Question: I am using 'AVCaptureMovieFileOutput' to record some video. I have the preview layer displayed using 'AVLayerVideoGravityResizeAspectFill' which zooms in slightly. The problem I have is that the final video is larger, containing extra image that didn't fit on the screen during preview.
This is the preview and resulting video

Is there a way I can specify a 'CGRect' that I want to cut from the video using 'AVAssetExportSession'?
EDIT ----
When I apply a 'CGAffineTransformScale' to the 'AVAssetTrack' it zooms into the video, and with the 'AVMutableVideoComposition' 'renderSize' set to 'view.bounds' it crops off the ends. Great, there's just 1 problem left. The width of the video does not stretch to the correct width, it just gets filled with black.
EDIT 2 ----
The suggested question/answer is incomplete..
Some of my code:
In my '- (void)captureOutput:(AVCaptureFileOutput *)captureOutput didFinishRecordingToOutputFileAtURL:(NSURL *)outputFileURL fromConnections:(NSArray *)connections error:(NSError *)error' method I have this to crop and resize the video.
'''
- (void)flipAndSave:(NSURL *)videoURL withCompletionBlock:(void(^)(NSURL *returnURL))completionBlock
{
AVURLAsset *firstAsset = [AVURLAsset assetWithURL:videoURL];
// 1 - Create AVMutableComposition object. This object will hold your AVMutableCompositionTrack instances.
AVMutableComposition *mixComposition = [[AVMutableComposition alloc] init];
// 2 - Video track
AVMutableCompositionTrack *firstTrack = [mixComposition addMutableTrackWithMediaType:AVMediaTypeVideo
preferredTrackID:kCMPersistentTrackID_Invalid];
[firstTrack insertTimeRange:CMTimeRangeMake(kCMTimeZero, firstAsset.duration)
ofTrack:[[firstAsset tracksWithMediaType:AVMediaTypeVideo] objectAtIndex:0] atTime:kCMTimeZero error:nil];
// 2.1 - Create AVMutableVideoCompositionInstruction
AVMutableVideoCompositionInstruction *mainInstruction = [AVMutableVideoCompositionInstruction videoCompositionInstruction];
mainInstruction.timeRange = CMTimeRangeMake(CMTimeMakeWithSeconds(0, 600), firstAsset.duration);
// 2.2 - Create an AVMutableVideoCompositionLayerInstruction for the first track
AVMutableVideoCompositionLayerInstruction *firstlayerInstruction = [AVMutableVideoCompositionLayerInstruction videoCompositionLayerInstructionWithAssetTrack:firstTrack];
AVAssetTrack *firstAssetTrack = [[firstAsset tracksWithMediaType:AVMediaTypeVideo] objectAtIndex:0];
UIImageOrientation firstAssetOrientation_ = UIImageOrientationUp;
BOOL isFirstAssetPortrait_ = NO;
CGAffineTransform firstTransform = firstAssetTrack.preferredTransform;
if (firstTransform.a == 0 && firstTransform.b == 1.0 && firstTransform.c == -1.0 && firstTransform.d == 0) {
firstAssetOrientation_ = UIImageOrientationRight;
isFirstAssetPortrait_ = YES;
}
if (firstTransform.a == 0 && firstTransform.b == -1.0 && firstTransform.c == 1.0 && firstTransform.d == 0) {
firstAssetOrientation_ = UIImageOrientationLeft;
isFirstAssetPortrait_ = YES;
}
if (firstTransform.a == 1.0 && firstTransform.b == 0 && firstTransform.c == 0 && firstTransform.d == 1.0) {
firstAssetOrientation_ = UIImageOrientationUp;
}
if (firstTransform.a == -1.0 && firstTransform.b == 0 && firstTransform.c == 0 && firstTransform.d == -1.0) {
firstAssetOrientation_ = UIImageOrientationDown;
}
// [firstlayerInstruction setTransform:firstAssetTrack.preferredTransform atTime:kCMTimeZero];
// [firstlayerInstruction setCropRectangle:self.view.bounds atTime:kCMTimeZero];
CGFloat scale = [self getScaleFromAsset:firstAssetTrack];
firstTransform = CGAffineTransformScale(firstTransform, scale, scale);
[firstlayerInstruction setTransform:firstTransform atTime:kCMTimeZero];
// 2.4 - Add instructions
mainInstruction.layerInstructions = [NSArray arrayWithObjects:firstlayerInstruction,nil];
AVMutableVideoComposition *mainCompositionInst = [AVMutableVideoComposition videoComposition];
mainCompositionInst.instructions = [NSArray arrayWithObject:mainInstruction];
mainCompositionInst.frameDuration = CMTimeMake(1, 30);
// CGSize videoSize = firstAssetTrack.naturalSize;
CGSize videoSize = self.view.bounds.size;
BOOL isPortrait_ = [self isVideoPortrait:firstAsset];
if(isPortrait_) {
videoSize = CGSizeMake(videoSize.height, videoSize.width);
}
NSLog(@"%@", NSStringFromCGSize(videoSize));
mainCompositionInst.renderSize = videoSize;
// 3 - Audio track
AVMutableCompositionTrack *AudioTrack = [mixComposition addMutableTrackWithMediaType:AVMediaTypeAudio
preferredTrackID:kCMPersistentTrackID_Invalid];
[AudioTrack insertTimeRange:CMTimeRangeMake(kCMTimeZero, firstAsset.duration)
ofTrack:[[firstAsset tracksWithMediaType:AVMediaTypeAudio] objectAtIndex:0] atTime:kCMTimeZero error:nil];
// 4 - Get path
NSString *outputPath = [[NSString alloc] initWithFormat:@"%@%@", NSTemporaryDirectory(), @"cutoutput.mov"];
NSURL *outputURL = [[NSURL alloc] initFileURLWithPath:outputPath];
NSFileManager *manager = [[NSFileManager alloc] init];
if ([manager fileExistsAtPath:outputPath])
{
[manager removeItemAtPath:outputPath error:nil];
}
// 5 - Create exporter
AVAssetExportSession *exporter = [[AVAssetExportSession alloc] initWithAsset:mixComposition
presetName:AVAssetExportPresetHighestQuality];
exporter.outputURL=outputURL;
exporter.outputFileType = AVFileTypeQuickTimeMovie;
exporter.shouldOptimizeForNetworkUse = YES;
exporter.videoComposition = mainCompositionInst;
[exporter exportAsynchronouslyWithCompletionHandler:^{
switch ([exporter status])
{
case AVAssetExportSessionStatusFailed:
NSLog(@"Export failed: %@ : %@", [[exporter error] localizedDescription], [exporter error]);
completionBlock(nil);
break;
case AVAssetExportSessionStatusCancelled:
NSLog(@"Export canceled");
completionBlock(nil);
break;
default: {
NSURL *outputURL = exporter.outputURL;
dispatch_async(dispatch_get_main_queue(), ^{
completionBlock(outputURL);
});
break;
}
}
}];
}
'''
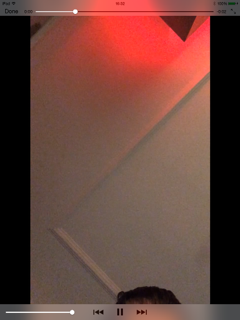
Answer: Here is my interpretation of your question: You are capturing video on a device with a screen ratio of 4:3, thus your 'AVCaptureVideoPreviewLayer' is 4:3, but the video input device captures video in 16:9 so the resulting video is 'larger' than seen in the preview.
If you are simply looking to crop the extra pixels not caught by the preview then check out this <URL>. This article shows how to crop the video into a square. However you'll only need a few modifications to crop to 4:3. I've gone and tested this, here are the changes I made:
Once you have the 'AVAssetTrack' for the video you will need to calculate a new height.
'''
// we convert the captured height i.e. 1080 to a 4:3 screen ratio and get the new height
CGFloat newHeight = clipVideoTrack.naturalSize.height/3*4;
'''
Then modify these two lines, using newHeight.
'''
videoComposition.renderSize = CGSizeMake(clipVideoTrack.naturalSize.height, newHeight);
CGAffineTransform t1 = CGAffineTransformMakeTranslation(clipVideoTrack.naturalSize.height, -(clipVideoTrack.naturalSize.width - newHeight)/2 );
'''
So what we've done here is set the renderSize to a 4:3 ratio - the exact dimension are based on the input device. We then use a 'CGAffineTransform' to translate the video position so that what we saw in the 'AVCaptureVideoPreviewLayer' is what is rendered to our file.
If you want to put it all together and crop a video based on the device's screen ratio (3:2, 4:3, 16:9) and take the video orientation into mind we need to add a few things.
First here is the modified sample code with a few critical alterations:
'''
// output file
NSString* docFolder = [NSSearchPathForDirectoriesInDomains(NSDocumentDirectory, NSUserDomainMask, YES) lastObject];
NSString* outputPath = [docFolder stringByAppendingPathComponent:@"output2.mov"];
if ([[NSFileManager defaultManager] fileExistsAtPath:outputPath])
[[NSFileManager defaultManager] removeItemAtPath:outputPath error:nil];
// input file
AVAsset* asset = [AVAsset assetWithURL:outputFileURL];
AVMutableComposition *composition = [AVMutableComposition composition];
[composition addMutableTrackWithMediaType:AVMediaTypeVideo preferredTrackID:kCMPersistentTrackID_Invalid];
// input clip
AVAssetTrack *videoTrack = [[asset tracksWithMediaType:AVMediaTypeVideo] objectAtIndex:0];
// crop clip to screen ratio
UIInterfaceOrientation orientation = [self orientationForTrack:asset];
BOOL isPortrait = (orientation == UIInterfaceOrientationPortrait || orientation == UIInterfaceOrientationPortraitUpsideDown) ? YES: NO;
CGFloat complimentSize = [self getComplimentSize:videoTrack.naturalSize.height];
CGSize videoSize;
if(isPortrait) {
videoSize = CGSizeMake(videoTrack.naturalSize.height, complimentSize);
} else {
videoSize = CGSizeMake(complimentSize, videoTrack.naturalSize.height);
}
AVMutableVideoComposition* videoComposition = [AVMutableVideoComposition videoComposition];
videoComposition.renderSize = videoSize;
videoComposition.frameDuration = CMTimeMake(1, 30);
AVMutableVideoCompositionInstruction *instruction = [AVMutableVideoCompositionInstruction videoCompositionInstruction];
instruction.timeRange = CMTimeRangeMake(kCMTimeZero, CMTimeMakeWithSeconds(60, 30) );
// rotate and position video
AVMutableVideoCompositionLayerInstruction* transformer = [AVMutableVideoCompositionLayerInstruction videoCompositionLayerInstructionWithAssetTrack:videoTrack];
CGFloat tx = (videoTrack.naturalSize.width-complimentSize)/2;
if (orientation == UIInterfaceOrientationPortrait || orientation == UIInterfaceOrientationLandscapeRight) {
// invert translation
tx *= -1;
}
// t1: rotate and position video since it may have been cropped to screen ratio
CGAffineTransform t1 = CGAffineTransformTranslate(videoTrack.preferredTransform, tx, 0);
// t2/t3: mirror video horizontally
CGAffineTransform t2 = CGAffineTransformTranslate(t1, isPortrait?0:videoTrack.naturalSize.width, isPortrait?videoTrack.naturalSize.height:0);
CGAffineTransform t3 = CGAffineTransformScale(t2, isPortrait?1:-1, isPortrait?-1:1);
[transformer setTransform:t3 atTime:kCMTimeZero];
instruction.layerInstructions = [NSArray arrayWithObject: transformer];
videoComposition.instructions = [NSArray arrayWithObject: instruction];
// export
exporter = [[AVAssetExportSession alloc] initWithAsset:asset presetName:AVAssetExportPresetHighestQuality] ;
exporter.videoComposition = videoComposition;
exporter.outputURL=[NSURL fileURLWithPath:outputPath];
exporter.outputFileType=AVFileTypeQuickTimeMovie;
[exporter exportAsynchronouslyWithCompletionHandler:^(void){
NSLog(@"Exporting done!");
// added export to library for testing
ALAssetsLibrary *library = [[ALAssetsLibrary alloc] init];
if ([library videoAtPathIsCompatibleWithSavedPhotosAlbum:[NSURL fileURLWithPath:outputPath]]) {
[library writeVideoAtPathToSavedPhotosAlbum:[NSURL fileURLWithPath:outputPath]
completionBlock:^(NSURL *assetURL, NSError *error) {
NSLog(@"Saved to album");
if (error) {
}
}];
}
}];
'''
What we added here is a call to get the new render size of the video based on cropping its dimensions to the screen ratio. Once we crop the size down, we need to translate the position to recenter the video. So we grab its orientation to move it in the proper direction. This will fix the off-center issue we saw with 'UIInterfaceOrientationLandscapeLeft'. Finally 'CGAffineTransform t2, t3' mirror the video horizontally.
And here are the two new methods that make this happen:
'''
- (CGFloat)getComplimentSize:(CGFloat)size {
CGRect screenRect = [[UIScreen mainScreen] bounds];
CGFloat ratio = screenRect.size.height / screenRect.size.width;
// we have to adjust the ratio for 16:9 screens
if (ratio == 1.775) ratio = 1.77777777777778;
return size * ratio;
}
- (UIInterfaceOrientation)orientationForTrack:(AVAsset *)asset {
UIInterfaceOrientation orientation = UIInterfaceOrientationPortrait;
NSArray *tracks = [asset tracksWithMediaType:AVMediaTypeVideo];
if([tracks count] > 0) {
AVAssetTrack *videoTrack = [tracks objectAtIndex:0];
CGAffineTransform t = videoTrack.preferredTransform;
// Portrait
if(t.a == 0 && t.b == 1.0 && t.c == -1.0 && t.d == 0) {
orientation = UIInterfaceOrientationPortrait;
}
// PortraitUpsideDown
if(t.a == 0 && t.b == -1.0 && t.c == 1.0 && t.d == 0) {
orientation = UIInterfaceOrientationPortraitUpsideDown;
}
// LandscapeRight
if(t.a == 1.0 && t.b == 0 && t.c == 0 && t.d == 1.0) {
orientation = UIInterfaceOrientationLandscapeRight;
}
// LandscapeLeft
if(t.a == -1.0 && t.b == 0 && t.c == 0 && t.d == -1.0) {
orientation = UIInterfaceOrientationLandscapeLeft;
}
}
return orientation;
}
'''
These are pretty straight forward. The only thing to note is that in the 'getComplimentSize:' method we have to manually adjust the ratio for 16:9 since the iPhone5+ resolution is mathematically shy of true 16:9.